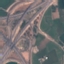
Land use / land cover: Highway